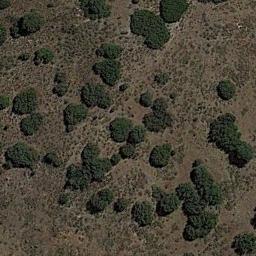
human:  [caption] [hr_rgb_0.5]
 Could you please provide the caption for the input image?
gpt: Some sparse green chaparrals grow on the wasteland .

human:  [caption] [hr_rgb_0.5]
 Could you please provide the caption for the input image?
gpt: There are clusters of lush trees in the desert .

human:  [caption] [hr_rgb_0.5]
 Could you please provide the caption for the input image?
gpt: A dense mass of chaparral is distributed over a sparse mass of chaparral on the sand .

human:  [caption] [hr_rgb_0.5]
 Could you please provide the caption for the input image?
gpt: The chaparral is consist of some green bushes in the bare land .

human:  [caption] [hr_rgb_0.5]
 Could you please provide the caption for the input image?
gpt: The middle of the chaparral is dense .